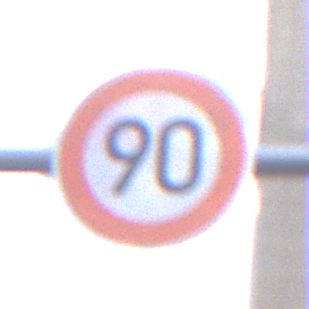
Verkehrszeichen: Geschwindigkeit90
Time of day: SunriseSunset
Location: Outdoor (Urban)
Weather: PartlyCloudy
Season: NotSpecified
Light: Natural